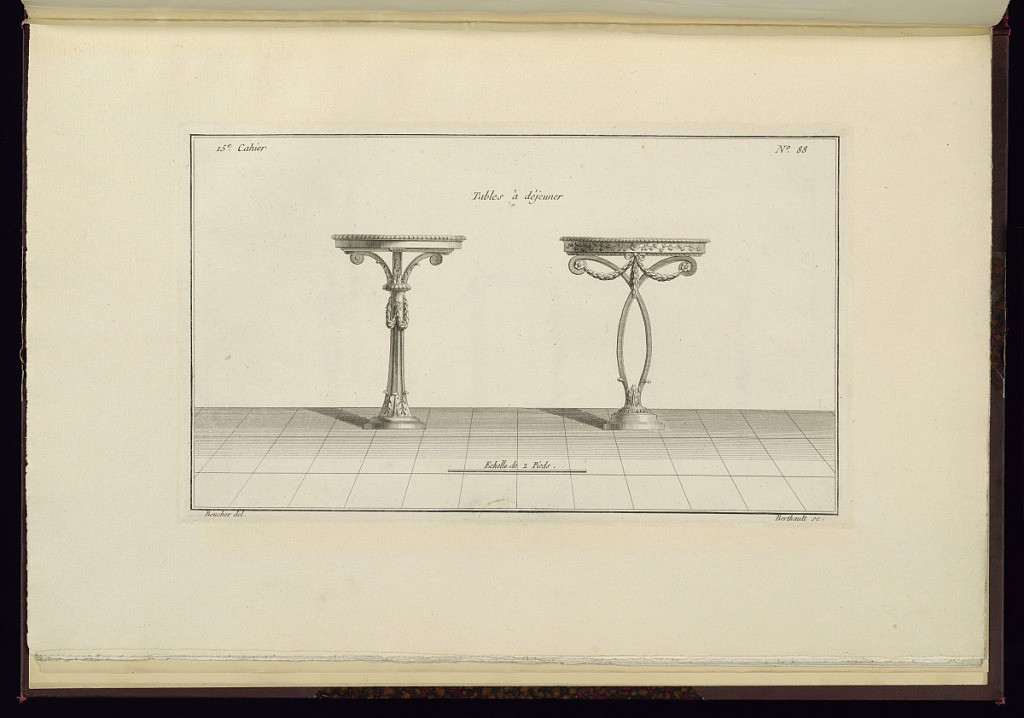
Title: Tables à déjeuner
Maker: Juste-François Boucher, French, 1736 – 1782
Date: ca. 1775
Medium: Engraving on off white laid paper
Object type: Print
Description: Design for two small tables, each with a single leg and a round tabletop. The tables are carved with ornament motifs including ribbon twist, scroll supports, acanthus leaves, fluting, lamb tongue, and garland. The plate is signed.